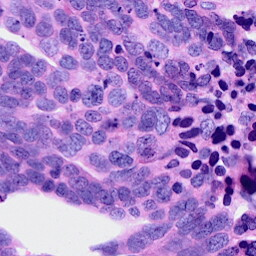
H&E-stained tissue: Ovarian